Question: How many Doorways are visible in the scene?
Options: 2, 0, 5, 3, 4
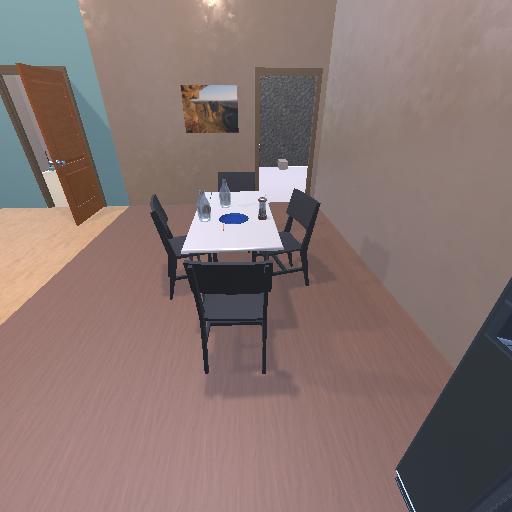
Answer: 2